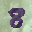
Label: 8